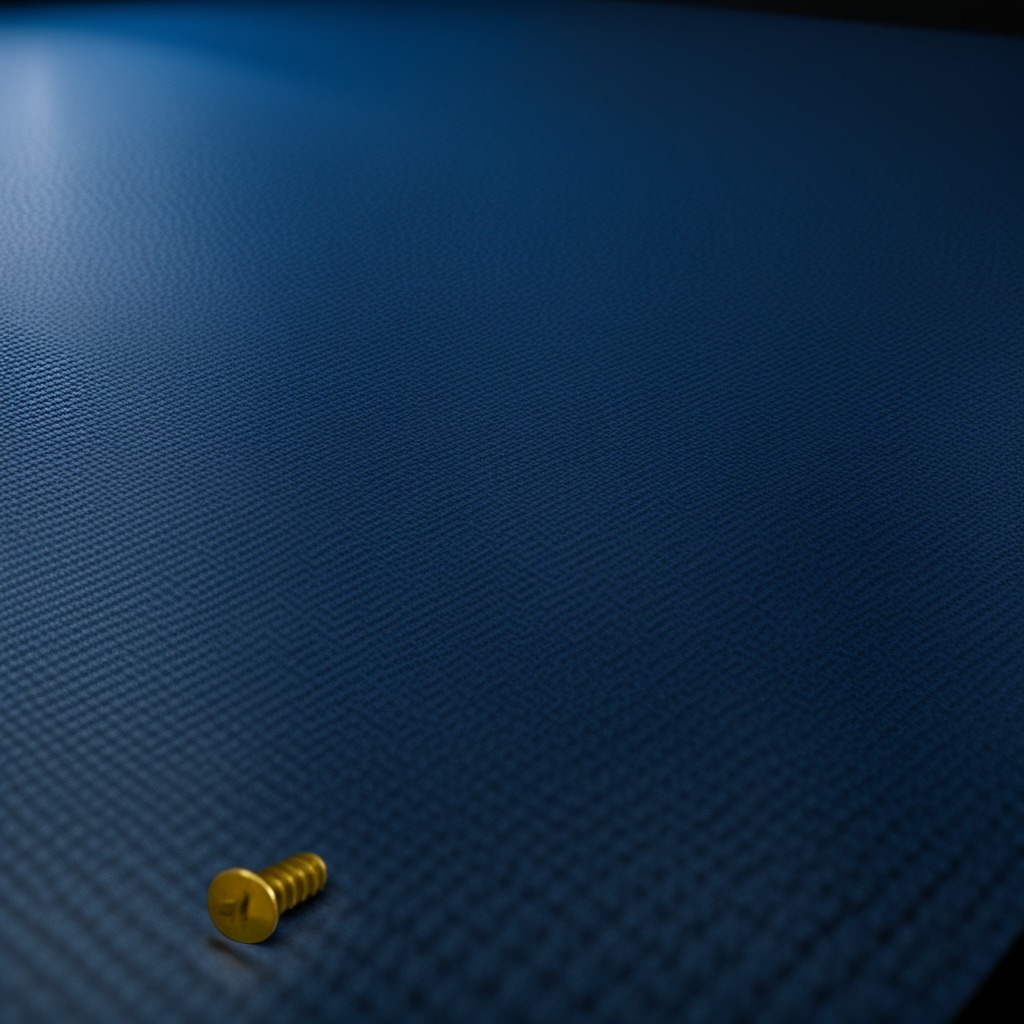
A metal screw is lying on a clean granite tabletop covered with a blue rubber mat inside a workshop at night.